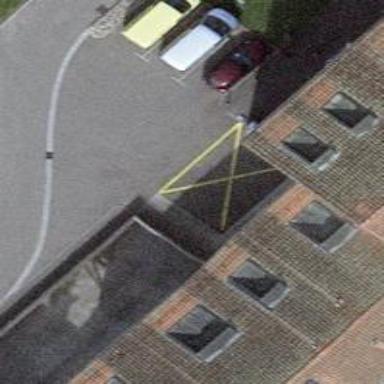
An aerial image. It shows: Parking entrance.